Question: Consider the resource allocation graph :-

Assume the sequence of requests is given as:
P4 - R3
P1 - R4
P3 - R1
P2 - R3
P4 - R2
P5 - R4
Which requests can be granted such that there should be no deadlock?
I tried solving it but just need a heads-up as I got confused browsing different graphs with different results.
This is my answer -
P4 - R3 - hold
P1 - R4 - wait
P3 - R1 - wait
P2 - R3 - wait
P4 - R2 - illegal
P5 - R4 - wait
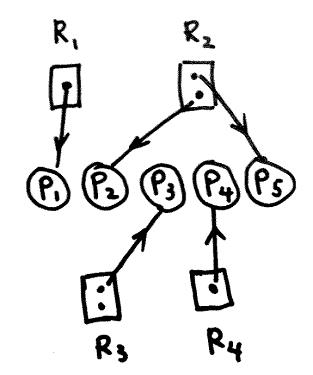
Answer: The answer I derived is the same as what you mentioned,CONGRATS for solving it on your own. I am just briefing it out for future visitors :-
'''
P4 -> R3 ------ will hold as one instance of R3 is available.
P1 -> R4 ------ will wait as the only instance of R4 is occupied by P4.
P3 -> R1 ------ will wait as the only instance of R1 is occupied by P1.
P2 -> R3 ------ will wait as both instances of R3 are occupied by P3 and P4.
P4 -> R2 ------ will be illegal due to satisfying circular wait condition.
'''
> P4 needs R2, which is occupied by P2 and P5. P2 needs R3 which is
occupied by P4 itself. So, here's a cycle which is an unsafe state.
Hence, this will result in deadlock due to circular wait.
'''
P5 -> R4 ------ will wait in queue after P1, as P1 has requested for R4
before than P5.
'''
We won't consider the 5 case as it will result in deadlock and hence will not be considered in evaluation of the future requests of resources by the processes.